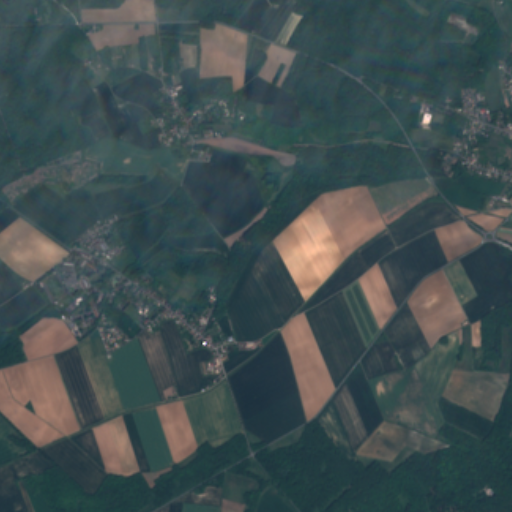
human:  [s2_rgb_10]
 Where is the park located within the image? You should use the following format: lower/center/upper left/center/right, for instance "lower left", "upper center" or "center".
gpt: The park is located in the left of the image.
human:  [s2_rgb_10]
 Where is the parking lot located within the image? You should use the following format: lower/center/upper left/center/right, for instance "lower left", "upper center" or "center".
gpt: The parking lot is located in the center left of the image.
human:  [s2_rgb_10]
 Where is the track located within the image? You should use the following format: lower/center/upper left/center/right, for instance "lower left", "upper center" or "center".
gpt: The track is located in the center left of the image.
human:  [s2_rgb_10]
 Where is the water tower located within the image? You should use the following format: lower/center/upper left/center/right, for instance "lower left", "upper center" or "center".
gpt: The water tower is located in the center left of the image.
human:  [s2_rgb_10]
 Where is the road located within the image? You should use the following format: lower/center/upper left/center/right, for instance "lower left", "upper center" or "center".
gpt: There is no road in the image.